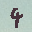
Label: 4